Question: I have one matrix r (raster). I would like to plot r , this simply can be done using
'''
plot (r)
'''
But I would like to mark all values of 20 (so this value will not be taken into account in the scale of legend) to red colour and plot 'r' normally as below.
a reproducible example:
'''
library(raster)
r <- raster(nrows=10, ncols=10)
r <- setValues(r, 1:ncell(r))
plot(r)
'''
This will produce this:

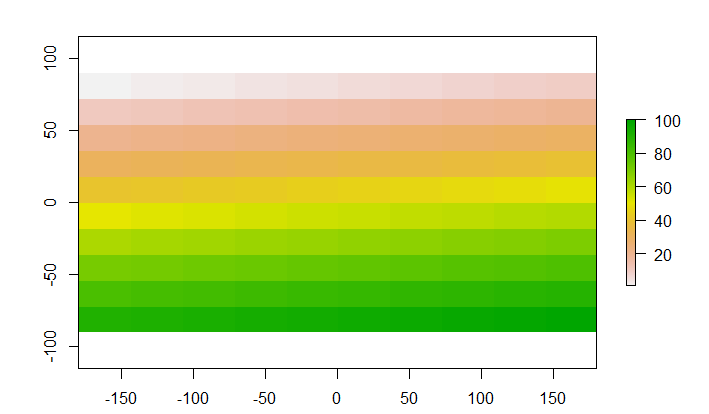
Answer: elegant is different but is this what you intend to do?
'''
par(mfrow=c(2,2))
plot(r)
r.20 <- calc(r, fun=function(x){ x[x == 20] <- NA; return(x)} )
as.matrix(r.20)
plot(r.20)
r.not20 <- calc(r, fun=function(x){ x[x != 20] <- NA; return(x)} )
plot(r.not20, col="red")
plot(r.20);
par(new=TRUE)
plot(r.not20, col="red", legend=FALSE)
'''